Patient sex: M
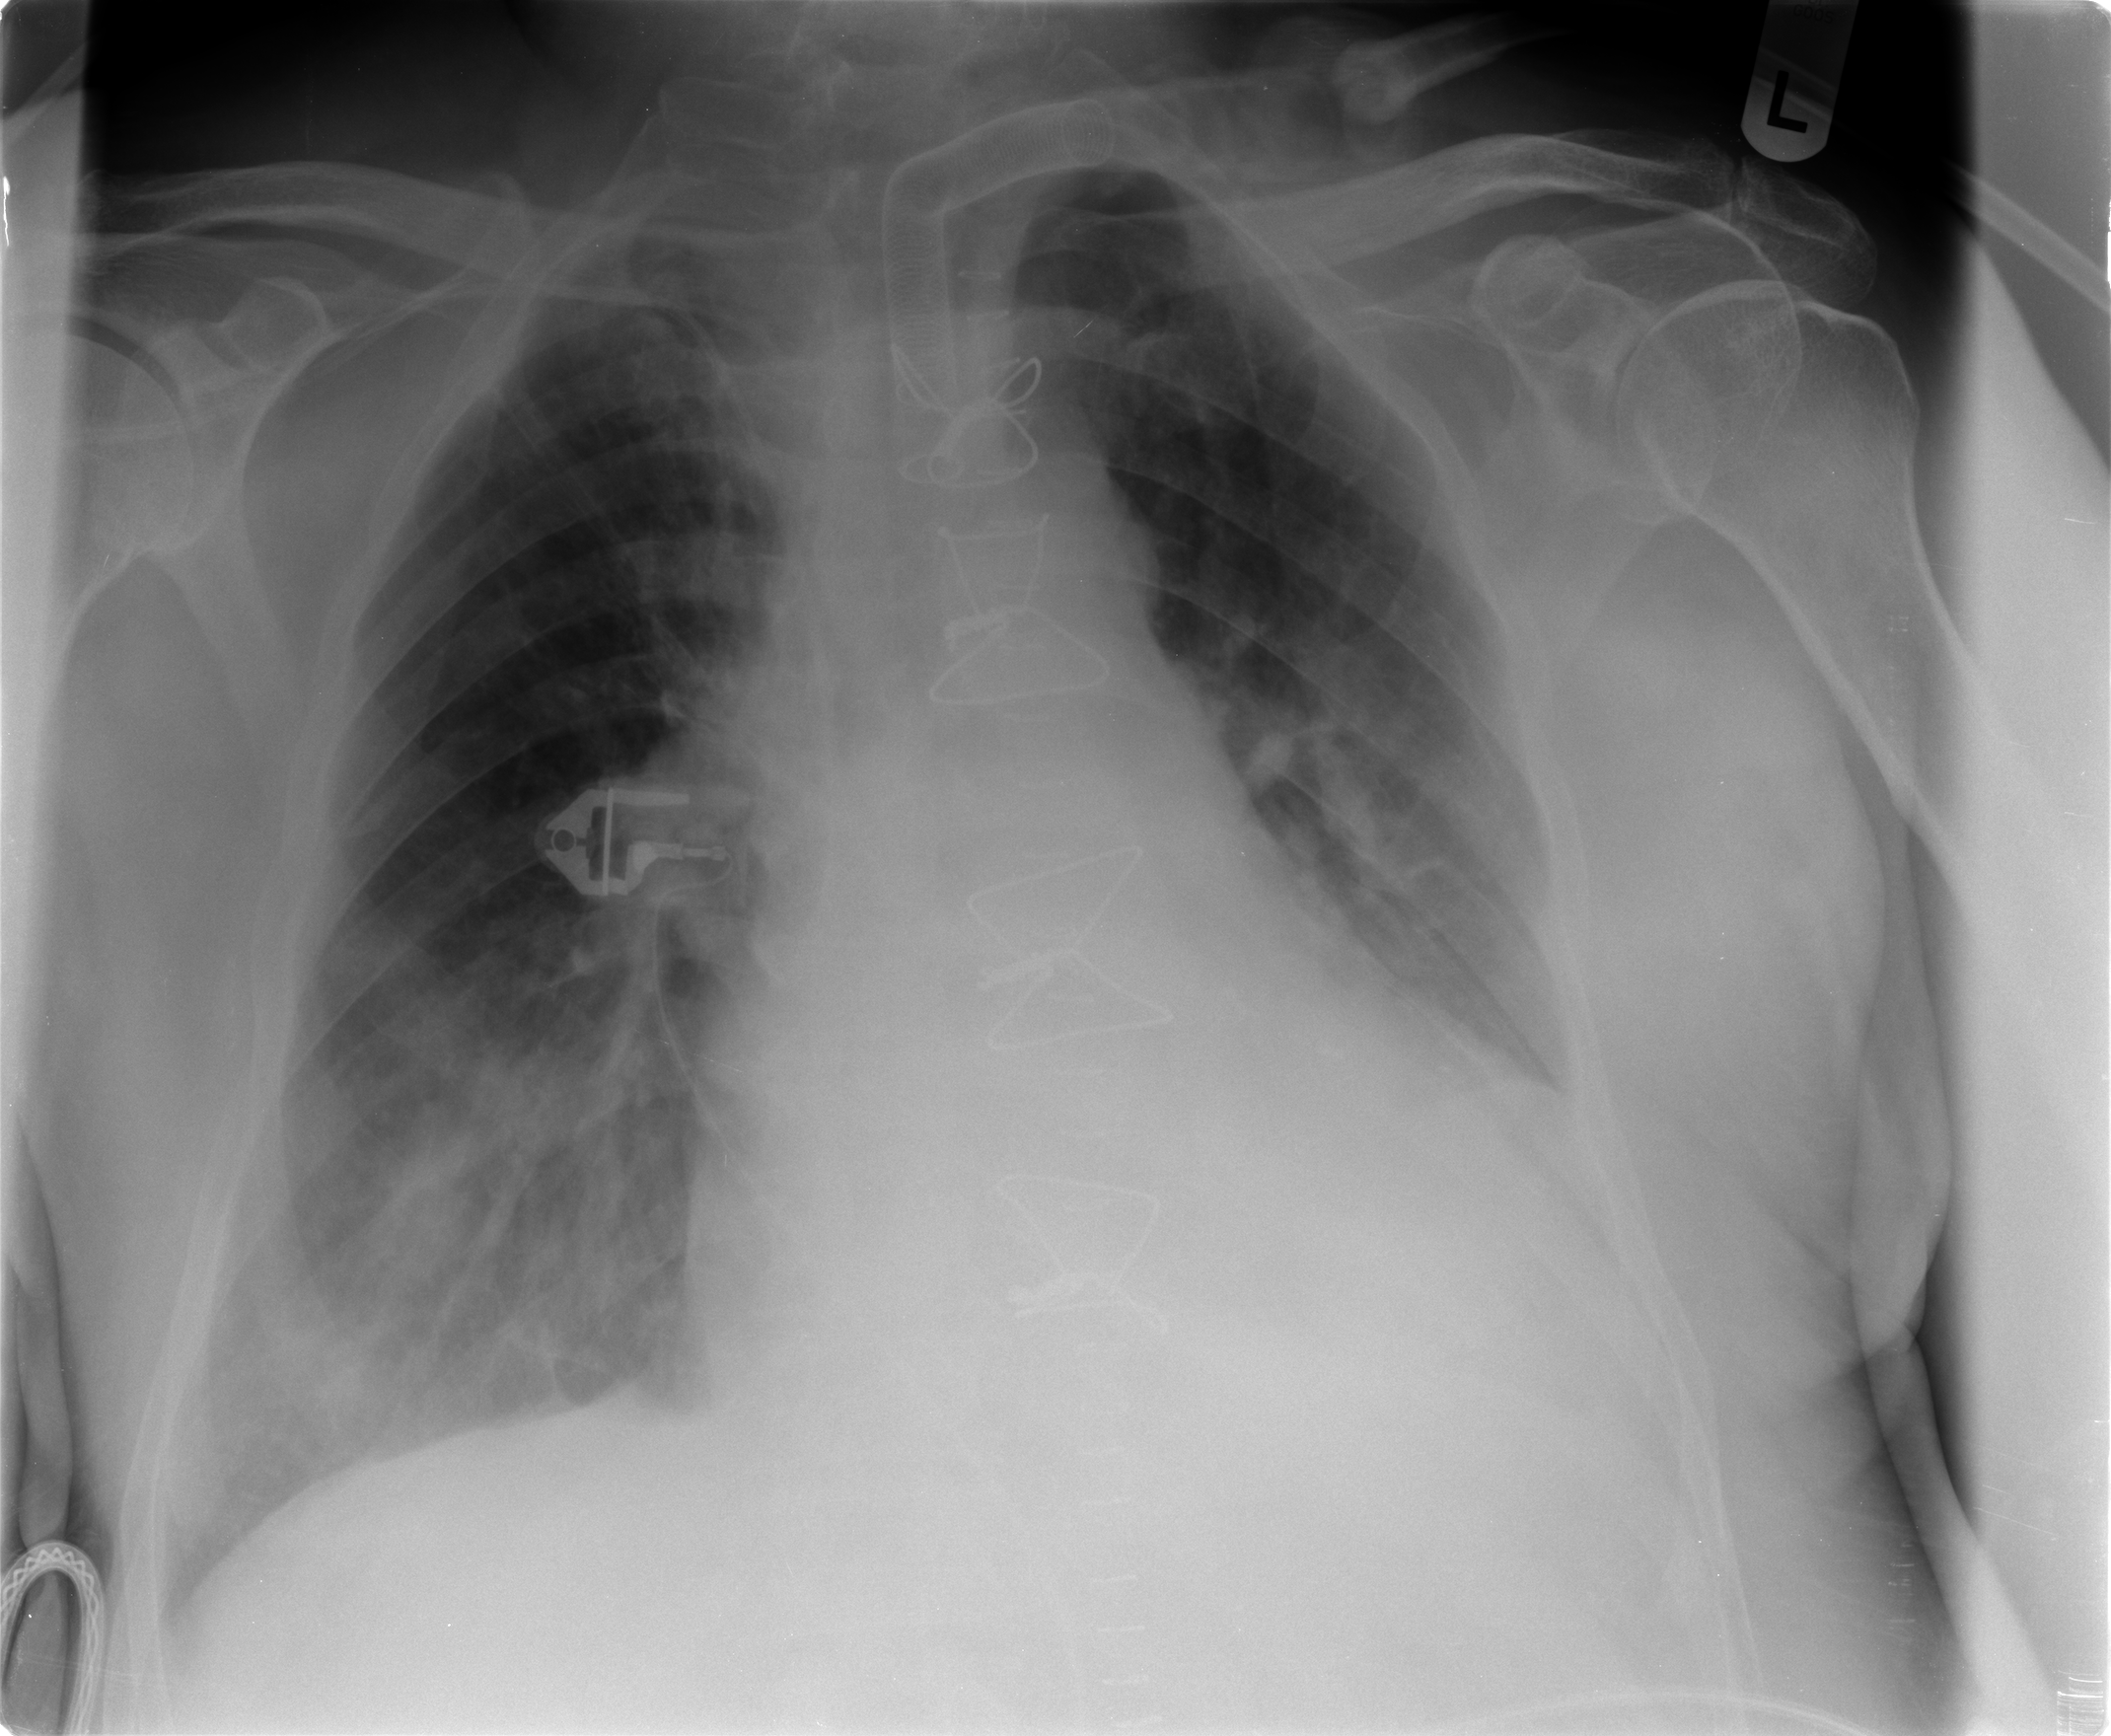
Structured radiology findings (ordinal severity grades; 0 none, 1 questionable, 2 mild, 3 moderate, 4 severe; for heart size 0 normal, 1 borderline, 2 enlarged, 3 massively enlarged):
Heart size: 2
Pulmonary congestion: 2
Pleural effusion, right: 0
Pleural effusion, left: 1
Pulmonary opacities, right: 2
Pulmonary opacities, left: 1
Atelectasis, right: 2
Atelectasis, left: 2